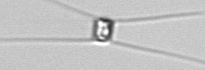
Label: Chaetoceros_similis